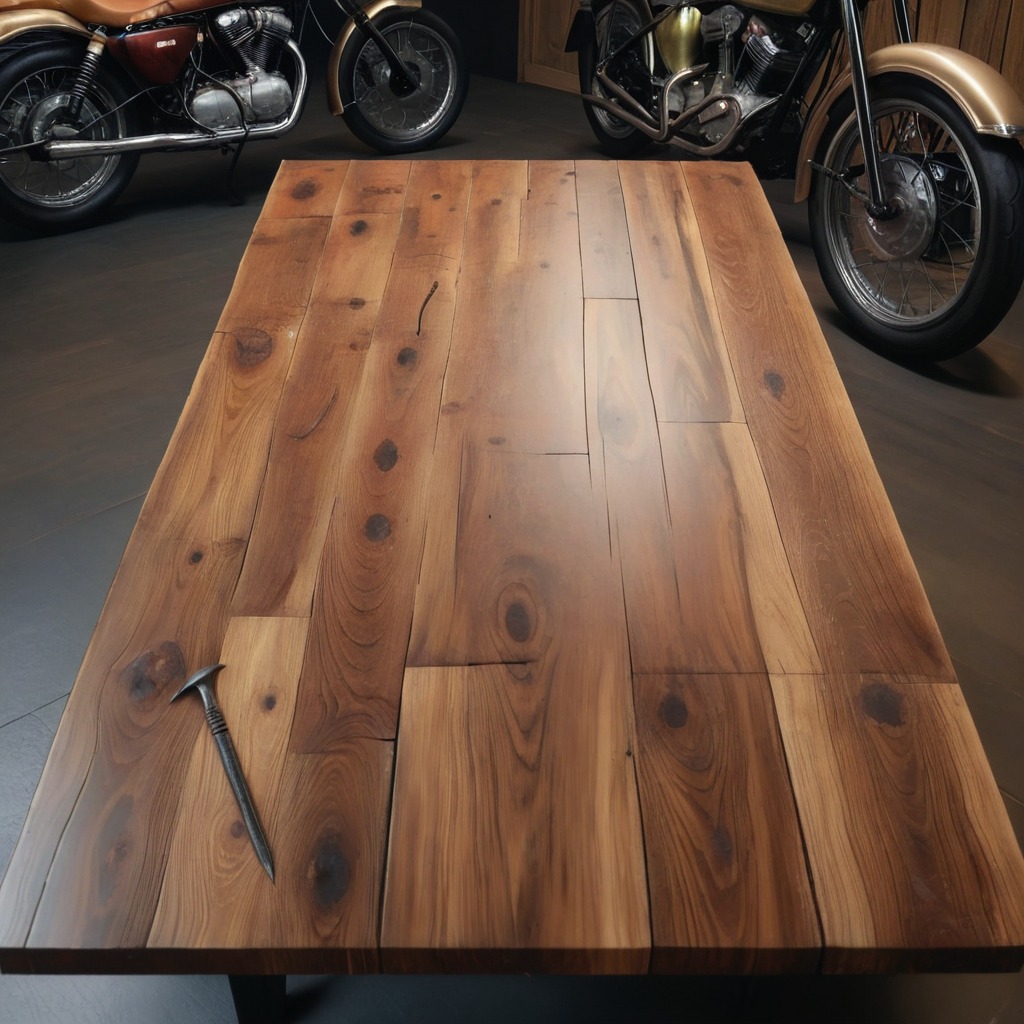
An iron nail lies on the wooden table.